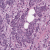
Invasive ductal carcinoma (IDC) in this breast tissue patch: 1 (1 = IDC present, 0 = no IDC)